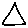
Label: triangle